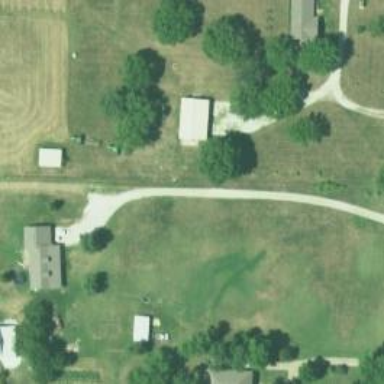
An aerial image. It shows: Driveway.